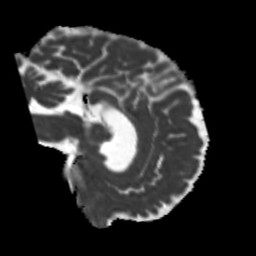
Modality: MD
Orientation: sagittal
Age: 60
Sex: male
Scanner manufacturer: siemens
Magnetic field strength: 3 T
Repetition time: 5.25 s
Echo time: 0.08 s